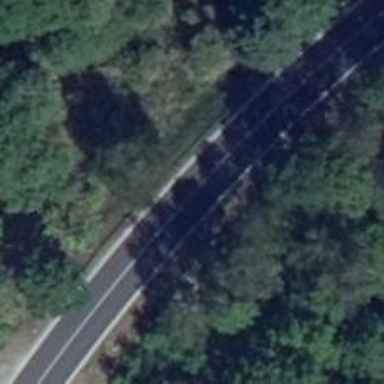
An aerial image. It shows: Secondary road with asphalt surface.